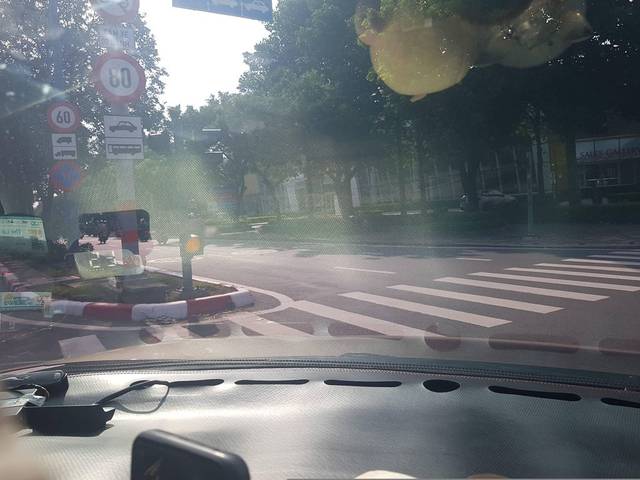
Region: Vietnam
Coordinates: 10.773, 106.723